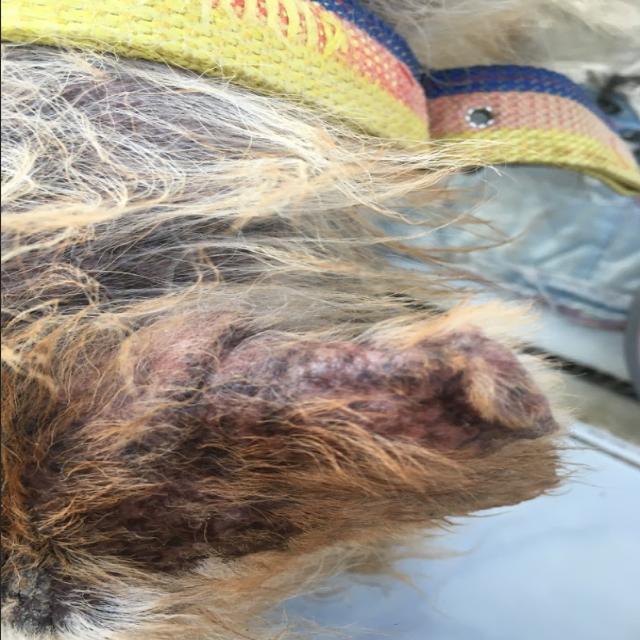
Canine demodicosis (Demodex mange) — caused by Demodex canis mites. Presents with alopecia, follicular papules, pustules, and comedones. Often localized on face and forelimbs.